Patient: sex M, age 48
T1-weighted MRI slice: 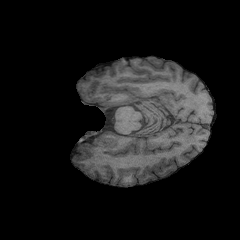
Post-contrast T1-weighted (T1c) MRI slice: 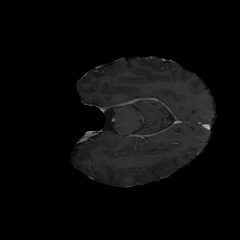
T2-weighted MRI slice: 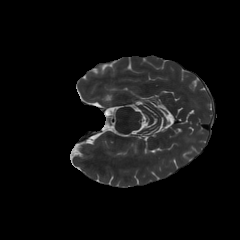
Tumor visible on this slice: no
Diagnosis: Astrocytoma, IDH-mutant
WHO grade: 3